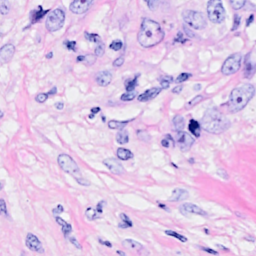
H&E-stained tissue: Breast